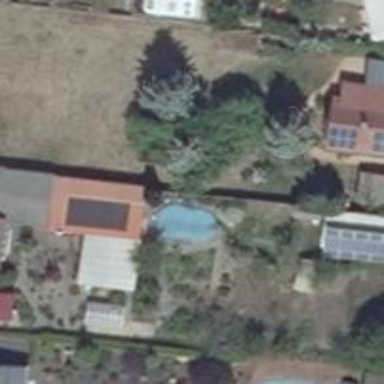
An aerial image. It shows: Swimming pool located in leisure land.